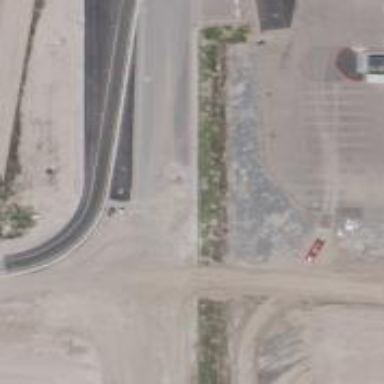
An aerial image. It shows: Solid stop line on the road.